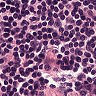
Metastatic tissue present: no